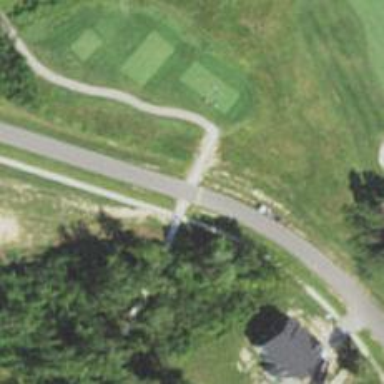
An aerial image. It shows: Path used for both walking and golf.